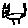
Label: cat